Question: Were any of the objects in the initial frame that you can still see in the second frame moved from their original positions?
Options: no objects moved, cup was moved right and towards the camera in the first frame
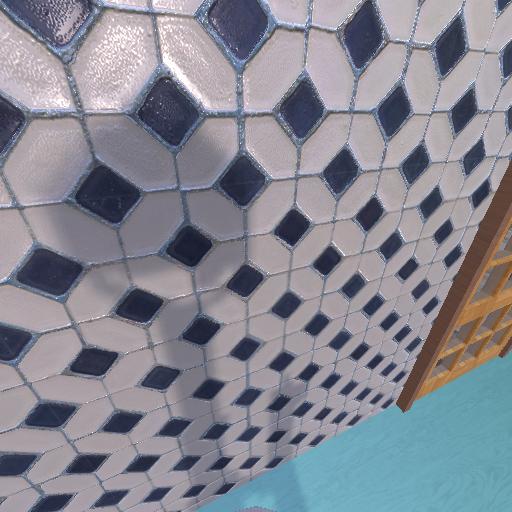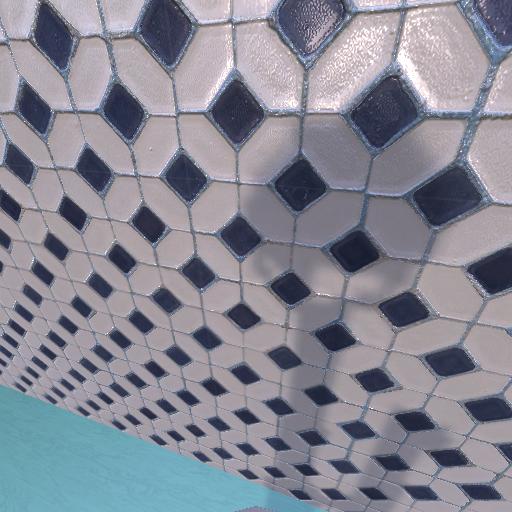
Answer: no objects moved